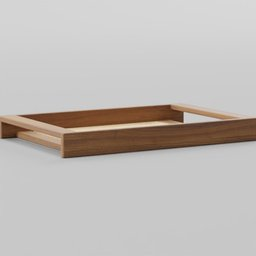
Label: tools